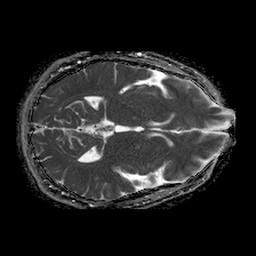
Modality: ADC
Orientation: axial
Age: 56
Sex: male
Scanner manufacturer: philips
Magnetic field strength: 1.5 T
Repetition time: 4.6 s
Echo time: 0.08517 s